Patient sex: M
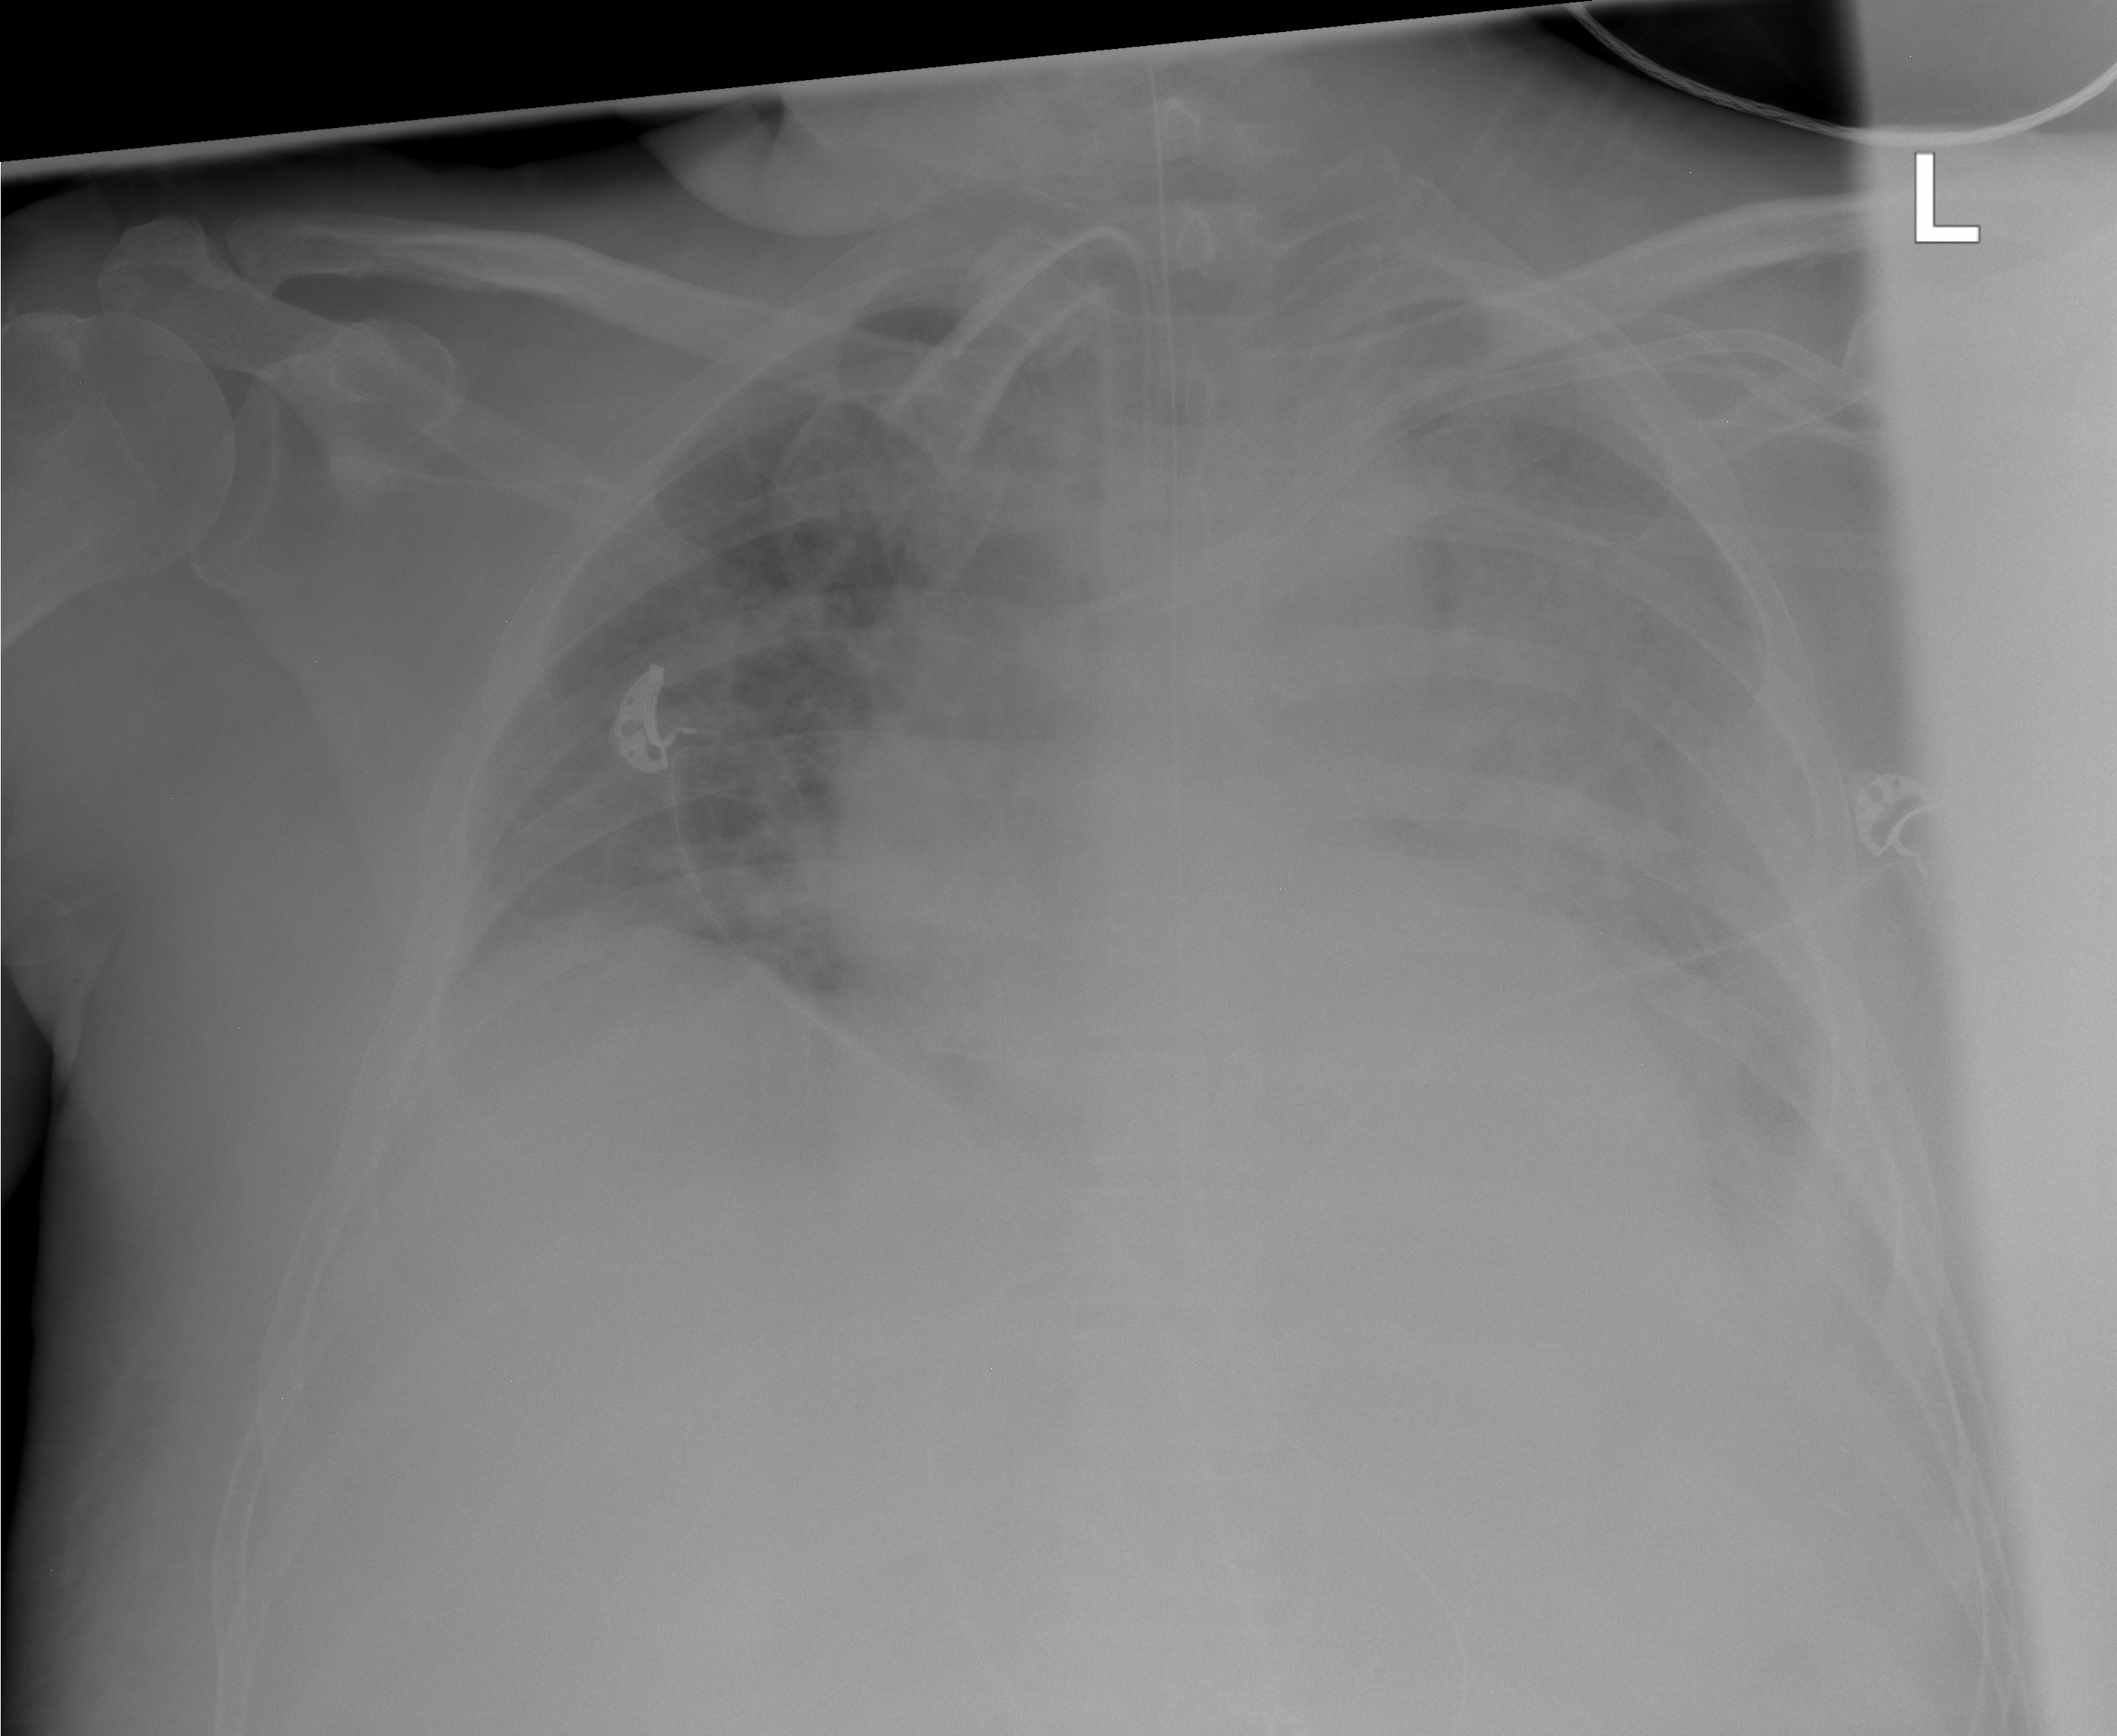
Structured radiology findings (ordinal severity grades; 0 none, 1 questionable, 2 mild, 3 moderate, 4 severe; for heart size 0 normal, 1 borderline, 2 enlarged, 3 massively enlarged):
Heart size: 2
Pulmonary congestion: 3
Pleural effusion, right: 0
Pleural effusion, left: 3
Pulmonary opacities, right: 1
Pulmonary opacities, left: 2
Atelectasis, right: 0
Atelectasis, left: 2